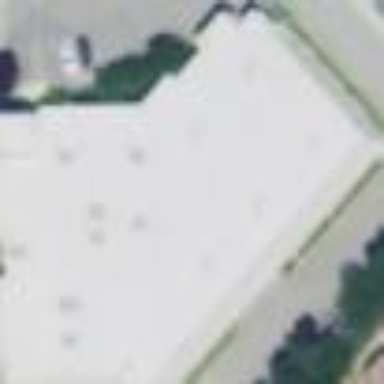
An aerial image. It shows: Manufacturing building.